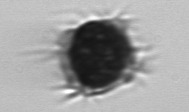
Label: Mesodinium